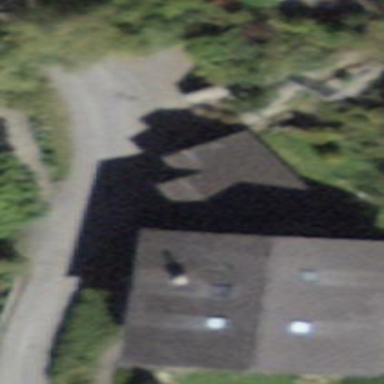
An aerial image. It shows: Garage.